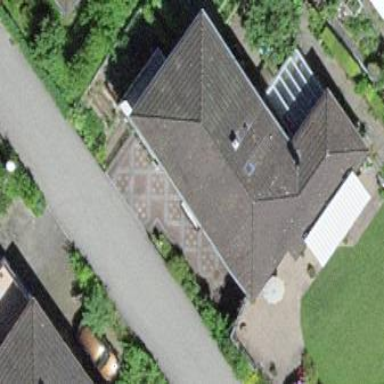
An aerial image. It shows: Simple house.